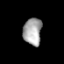
Tissue: prostate
Cell type: Epithelial cells
Senescence score: 0.3547
Nuclear area (px): 489
Mean DAPI intensity: 166.305